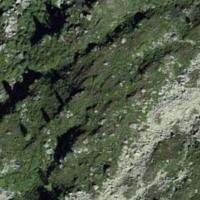
EUNIS habitat code: 31
Species observed at this site:
Nucifraga caryocatactes